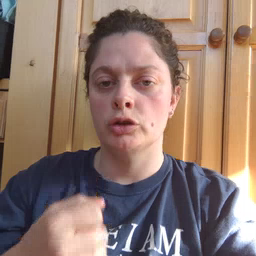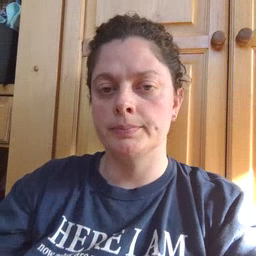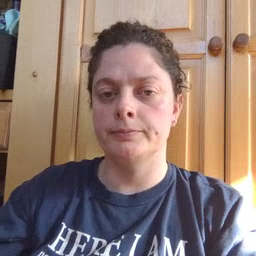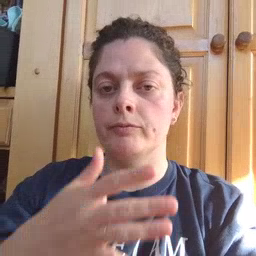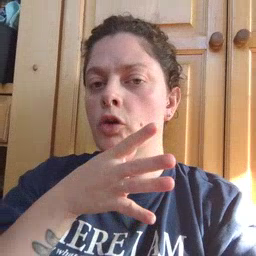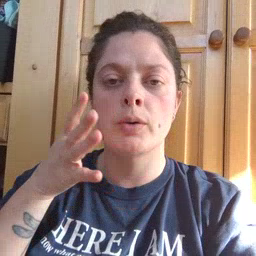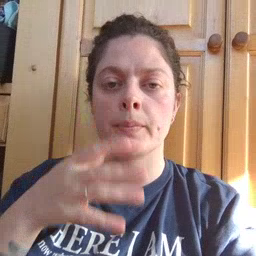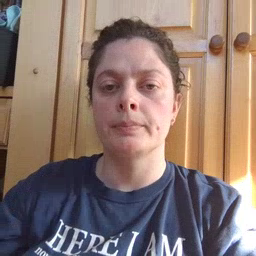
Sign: farm